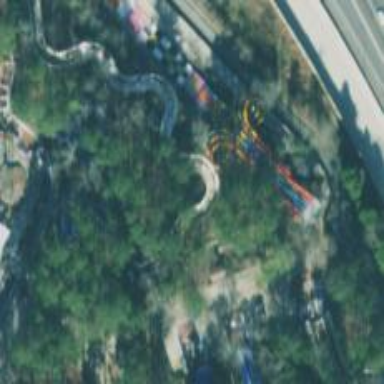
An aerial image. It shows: Water slide attraction.